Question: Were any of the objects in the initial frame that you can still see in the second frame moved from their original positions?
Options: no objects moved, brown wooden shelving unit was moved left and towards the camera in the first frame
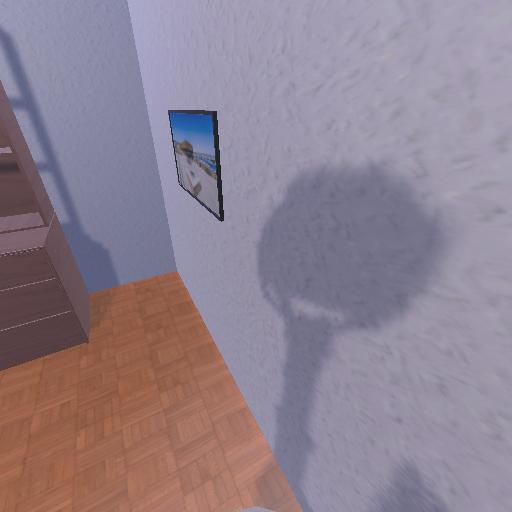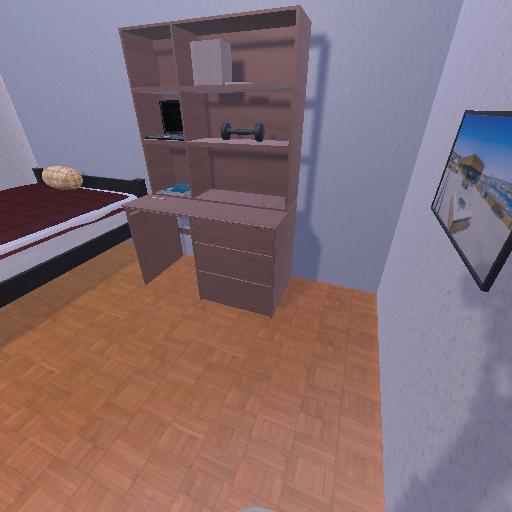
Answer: no objects moved